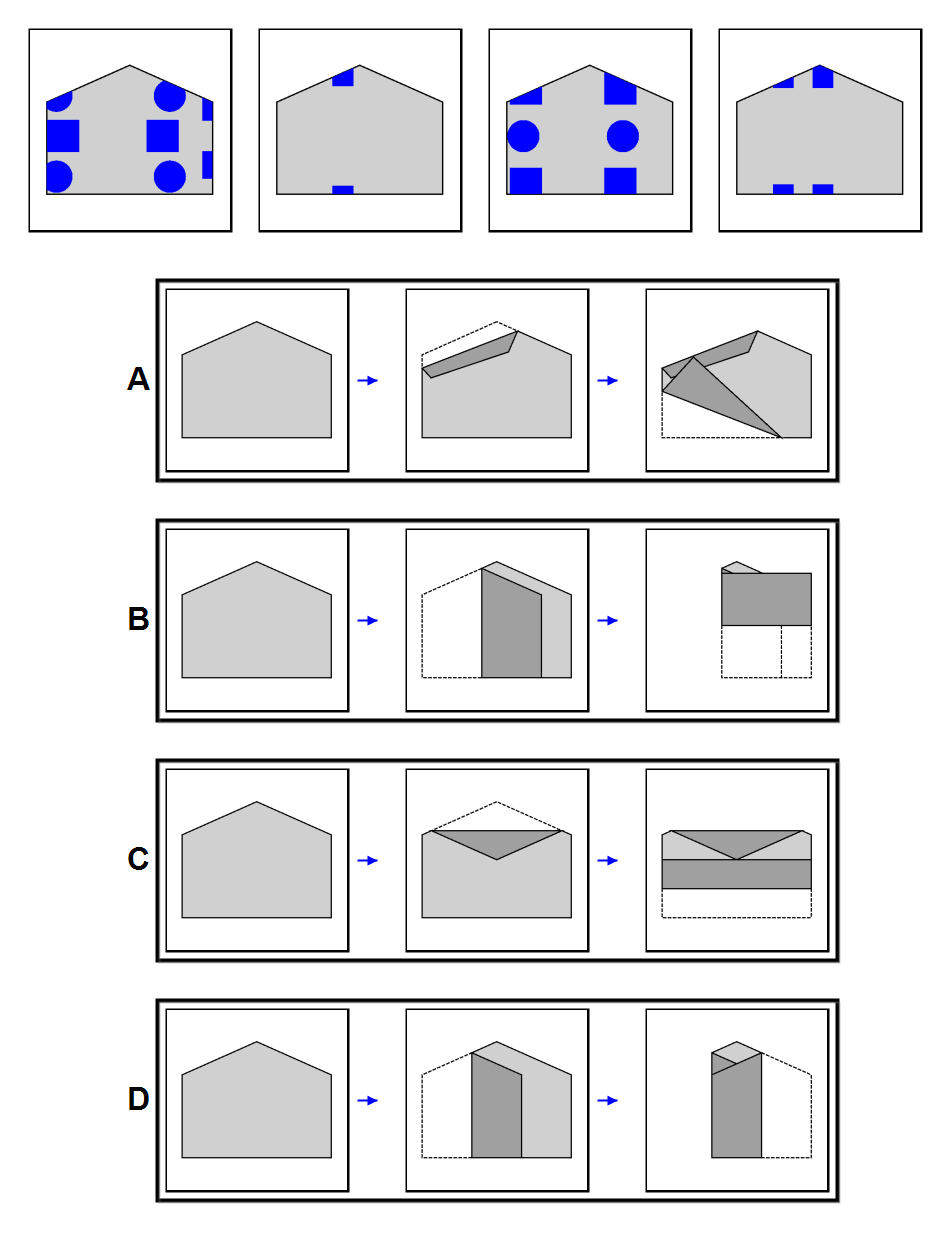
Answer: B